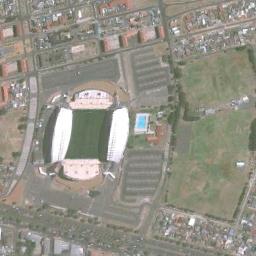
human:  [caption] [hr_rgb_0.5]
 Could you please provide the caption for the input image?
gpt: This rectangular stadium has dense residential areas on three sides .

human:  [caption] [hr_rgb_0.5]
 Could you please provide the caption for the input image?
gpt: There are many buildings of different shapes and sizes next to the stadium .

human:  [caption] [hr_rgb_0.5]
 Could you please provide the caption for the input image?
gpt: The stadium is on the grass next to some buildings and roads .

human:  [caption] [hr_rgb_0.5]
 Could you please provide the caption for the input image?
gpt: Oval stadium next to lawn, Building and parking lot .

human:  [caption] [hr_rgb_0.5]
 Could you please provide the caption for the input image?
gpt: There are many some buildings and a green meadow beside the stadium .